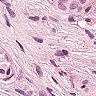
Metastatic tissue present: yes